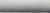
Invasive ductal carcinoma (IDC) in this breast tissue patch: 0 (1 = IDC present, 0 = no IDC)